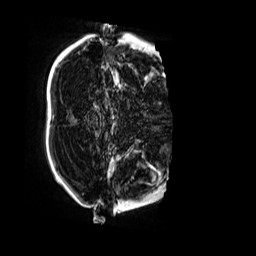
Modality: MP2RAGE
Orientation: axial
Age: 11
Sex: male
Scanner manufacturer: siemens
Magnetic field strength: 3 T
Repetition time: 4 s
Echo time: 0.00299 s